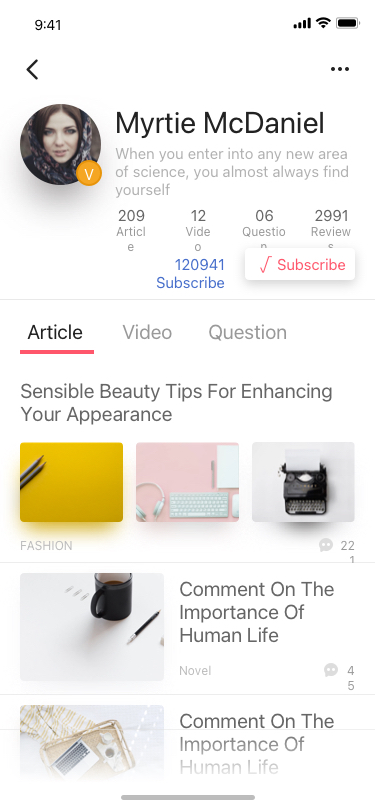
Text in this UI design:
Article
Video
Question
Sensible Beauty Tips For Enhancing Your Appearance
221
FASHION
Comment On The Importance Of Human Life
Novel
45
Comment On The Importance Of Human Life
VIDEO
45
V
Myrtie McDaniel
When you enter into any new area of science, you almost always find yourself
209
Article
12
Video
06
Question
2991
Reviews
120941 Subscribe
 √  Subscribe
Say something…